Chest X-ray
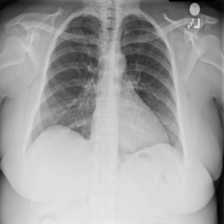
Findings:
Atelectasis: negative
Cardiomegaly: negative
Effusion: negative
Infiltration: negative
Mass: negative
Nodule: negative
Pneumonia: negative
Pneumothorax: negative
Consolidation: negative
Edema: negative
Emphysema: negative
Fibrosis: negative
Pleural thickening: negative
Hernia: negative